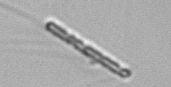
Label: Chaetoceros_subtilis